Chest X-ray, AP view. Patient: 62 years old, sex F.
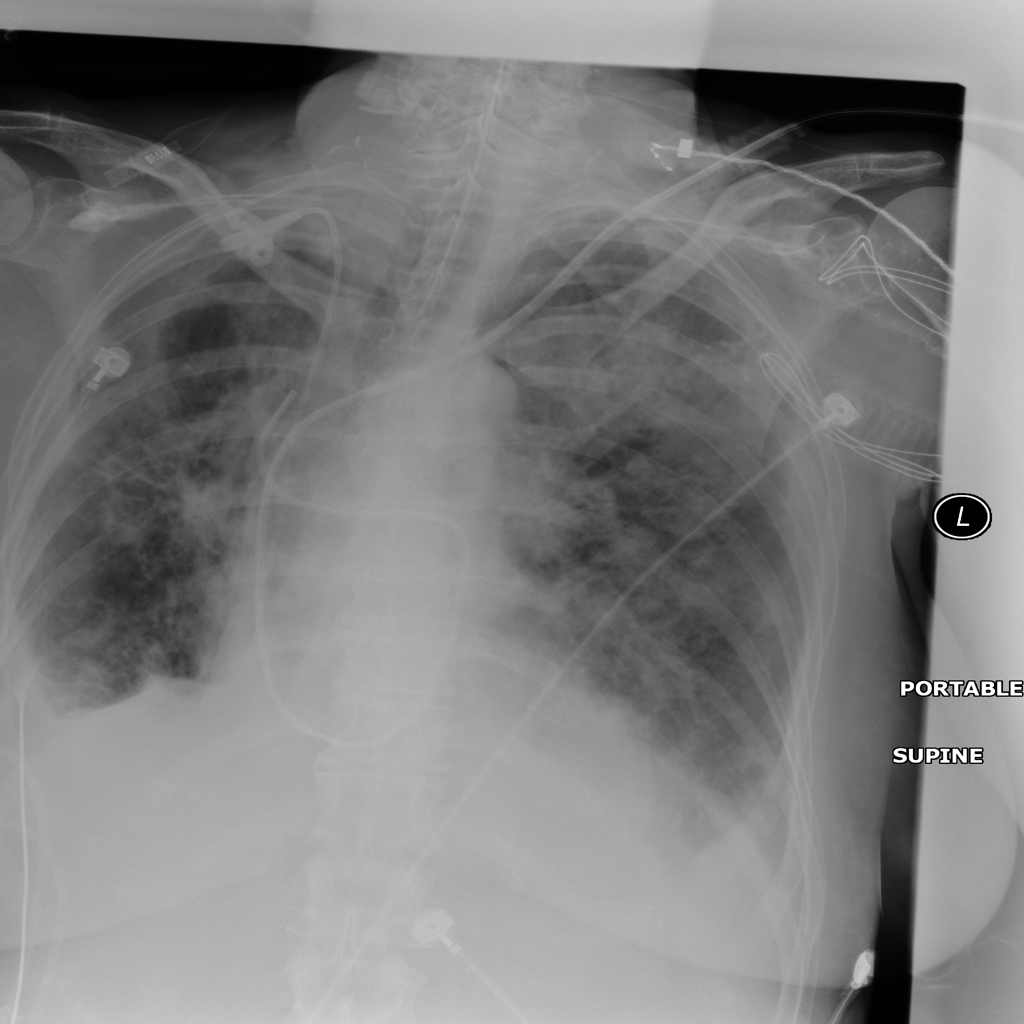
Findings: Effusion